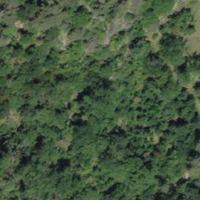
EUNIS habitat code: 41
Species observed at this site:
Fagus sylvatica